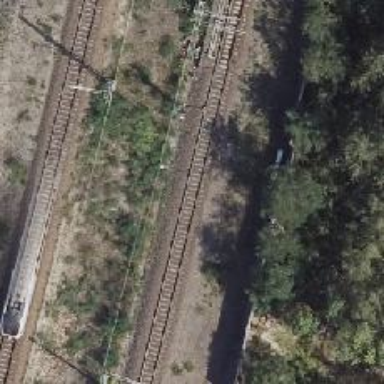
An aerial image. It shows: Electrified contact line.